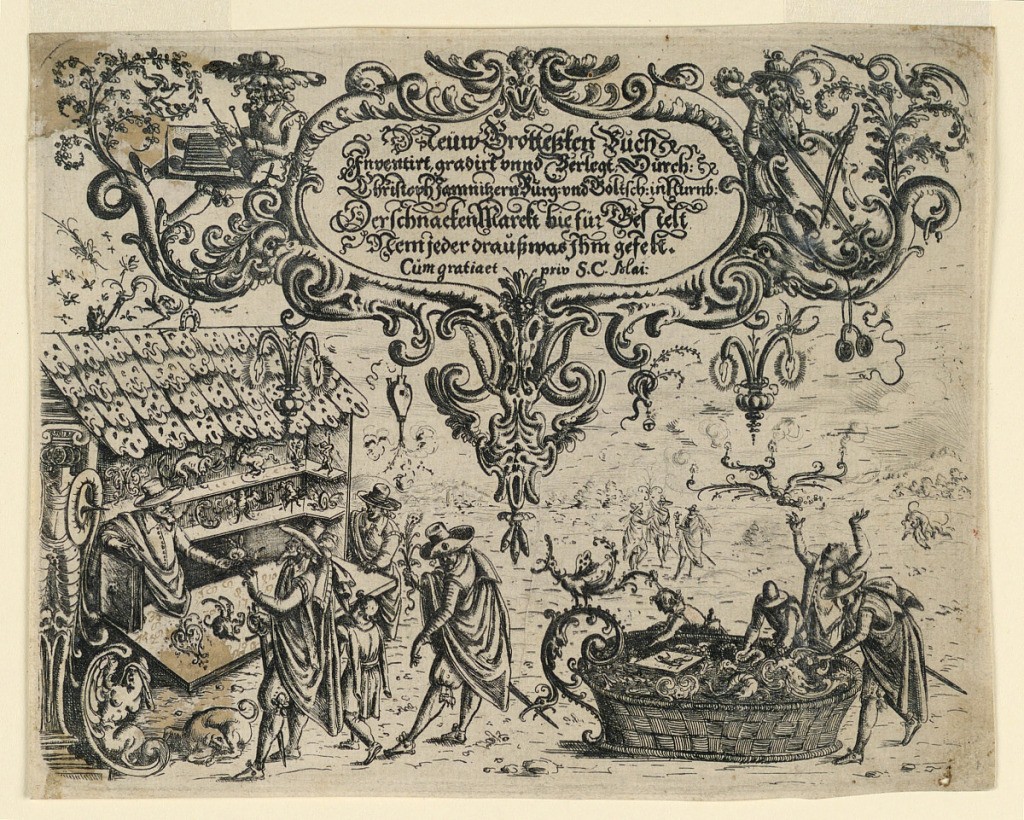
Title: Title page from Neüw Grotteßken Buch (New Grotesque Book)
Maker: Christoph Jamnitzer, German, 1563 - 1618
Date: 1610
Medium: Engraving on laid paper
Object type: Print
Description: An elaborate frame, at top, composed of a tree hung with various objects and animals. At center, a bucranium. Below, a landscape background.